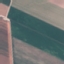
Land use / land cover: AnnualCrop